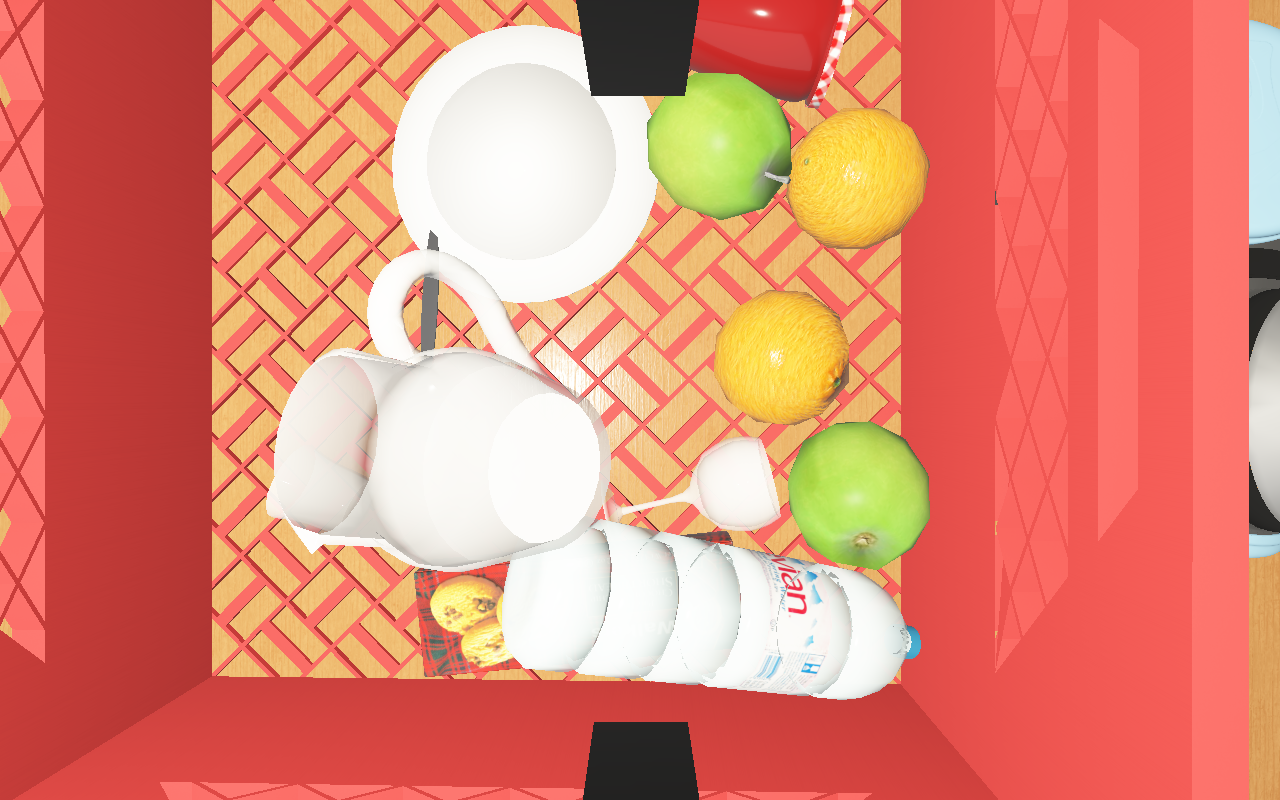
Objects in the scene:
apple
orange
plate
jam jar
cereal box